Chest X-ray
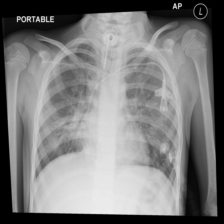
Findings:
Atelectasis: negative
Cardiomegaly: negative
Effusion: negative
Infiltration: negative
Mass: negative
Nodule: negative
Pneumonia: negative
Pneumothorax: negative
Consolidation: negative
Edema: negative
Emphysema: negative
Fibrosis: negative
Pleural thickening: negative
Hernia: negative